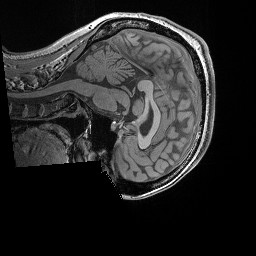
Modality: T1w
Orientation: sagittal
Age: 22
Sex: female
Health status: healthy
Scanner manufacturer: siemens
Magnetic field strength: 3 T
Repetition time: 0.02 s
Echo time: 0.00492 s